Field crop: tomato
Growth stage: 1
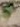
Species: solanum